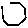
Label: hexagon